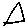
Label: triangle